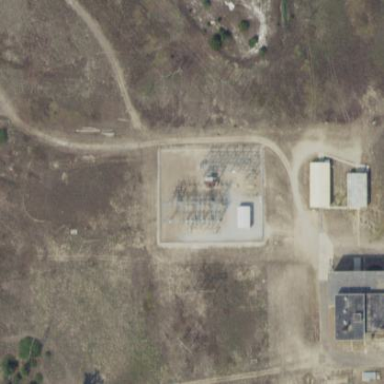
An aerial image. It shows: Distribution substation surrounded by fence.